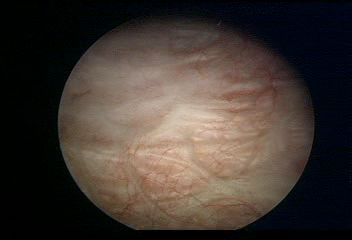
Modality: WLC
Class: Normal mucosa
Bladder cancer association: No